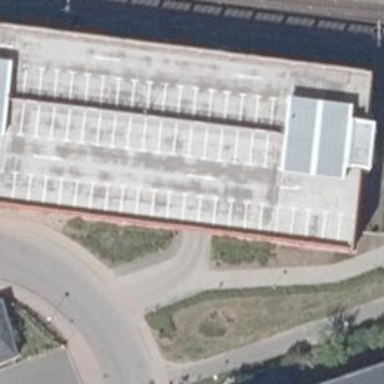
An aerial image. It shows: Multi-storey parking building.